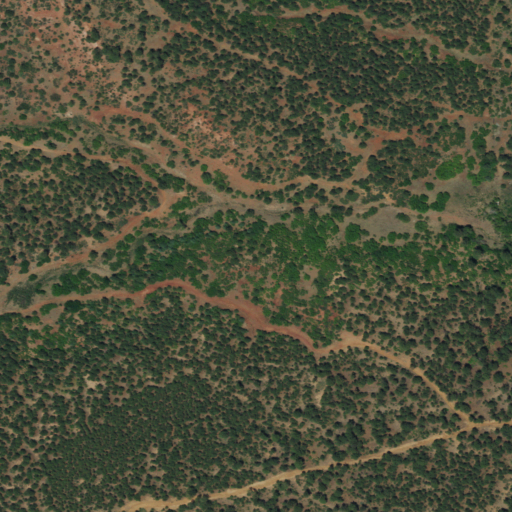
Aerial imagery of valley in New Mexico named Hyde Canyon containing evergreen forest and shrub